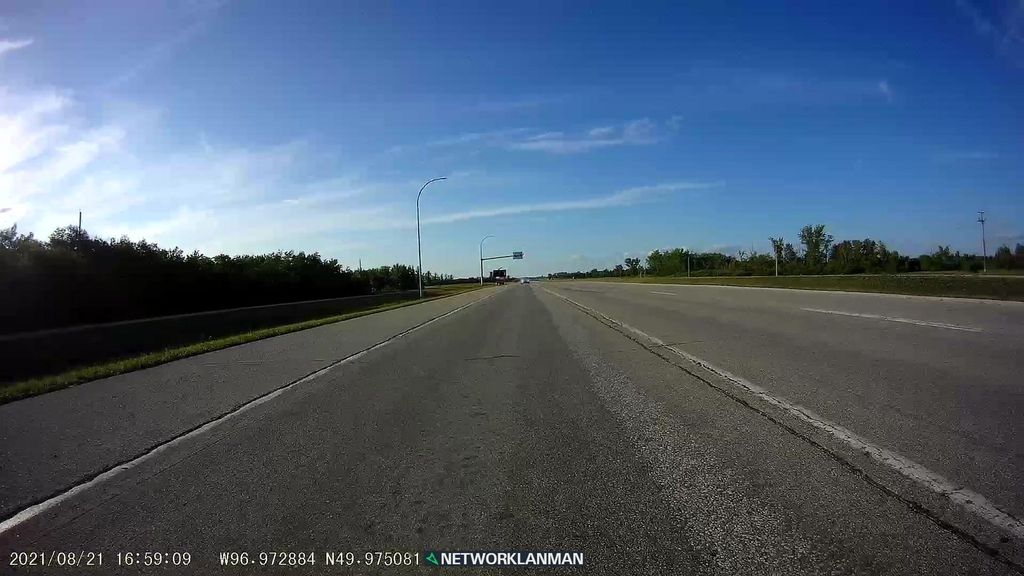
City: winnipeg